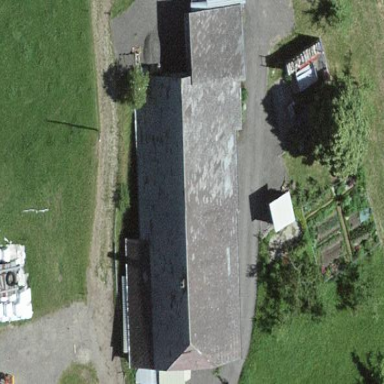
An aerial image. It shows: Farm building.